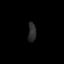
Tissue: prostate
Cell type: T cells
Senescence score: 0.3192
Nuclear area (px): 146
Mean DAPI intensity: 44.199